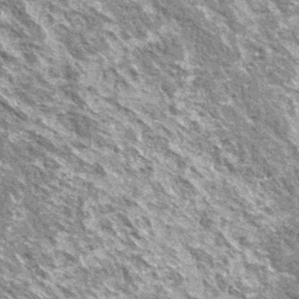
Label: frost